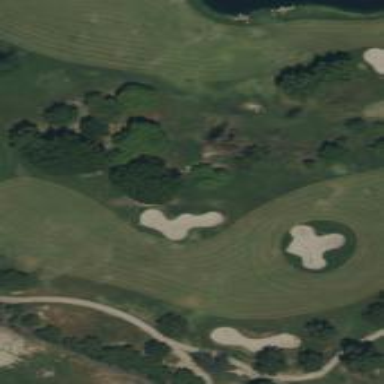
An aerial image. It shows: Golf fairway surrounded by grass.